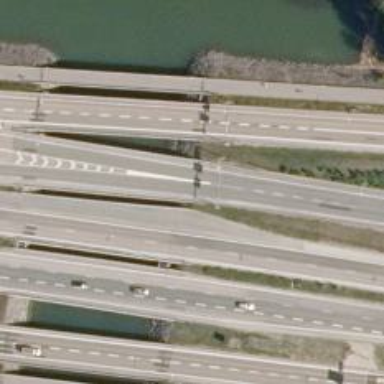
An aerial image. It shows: Asphalt motorway link.